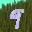
Label: 9